Question: I have a question regarding list of elements in xml
I am trying to delete everything under and also the tags.
But when I debug my list of param I noticed my list looks like this :
'''
text
element
text
element
text
element
text
element
'''
But I want only the elements in the list and not the text so I can more easily delete the correct element.
How to do this?
This is my code :
'''
public void deleteParameter(int row, int index) {
int objTypeIndex = index + 1;
File xml = new File(XMLEditorService.getXMLEditorService().getFile());
try {
XMLOutputter xmlOut = new XMLOutputter();
org.jdom2.Document doc = new SAXBuilder().build(xml);
Namespace ns = Namespace.getNamespace("http://www.xxx.com");
org.jdom2.Element rootNode = doc.getRootElement();
org.jdom2.Element typeContent = rootNode.getChildren().get(
objTypeIndex);
List<Element> list = typeContent.getChildren("param", ns);
if (list.size() > 0) {
Element element = list.get(row); //remove correct element
element.removeContent();
System.out.println("element removed: " + element.getName());
xmlOut.setFormat(Format.getPrettyFormat());
xmlOut.output(doc, new FileWriter(XMLEditorService
.getXMLEditorService().getFile()));
}
} catch (IOException io) {
System.out.println(io.getMessage());
} catch (JDOMException jdomex) {
System.out.println(jdomex.getMessage());
}
}
'''
The list i am refering to is this line : 'List<Element> list = typeContent.getChildren("param", ns);'

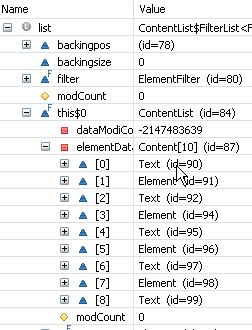
Answer: The method call: 'element.removeContent();' does not remove the Element from its parent, but instead it removes all content from the element (makes it empty).
You probably just want to do: 'element.detach();' instead.... which will remove the Element (and as a result all of its content too) from the document.